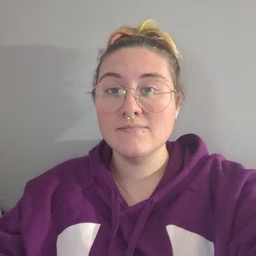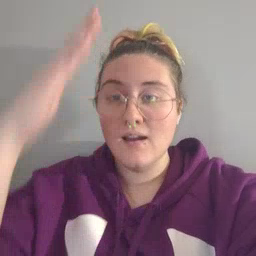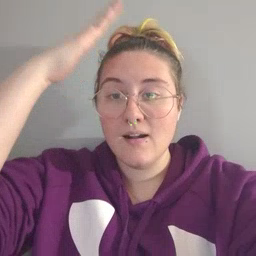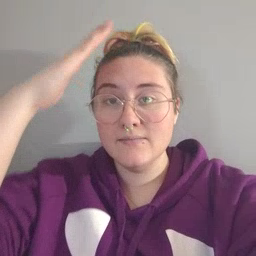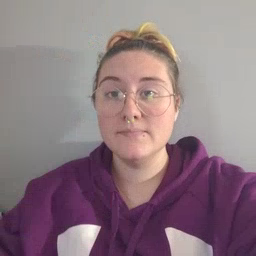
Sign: hat